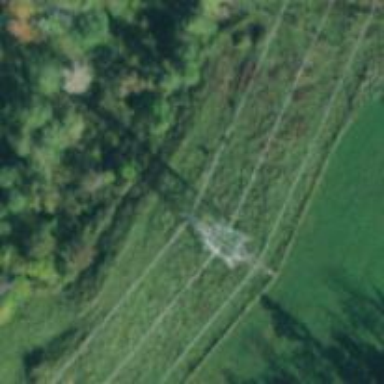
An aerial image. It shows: Lattice structure tower used for power distribution.